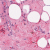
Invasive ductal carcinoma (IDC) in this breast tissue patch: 0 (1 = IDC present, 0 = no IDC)